Question: At the moment I try to replace attachment_fu fileuploading plugin with paperclip.
But there are some errors while uploading:
My controller looks like this:
'''
def create
add_breadcrumb 'breadcrumb.upload_file', {:action => :new}
puts "BLUBBBBBBBBBBBBBBBBBBBBBBBBBBB"
puts params[:upload]
@upload = Upload.create(params[:upload])
@upload.lecturer_id = current_user.id
if @upload.save
flash[:notice] = I18n.t("flash.saved")
redirect_to :action => :index
else
render :action => :new
end
end
'''
and my model like this:
'''
puts has_attached_file :image, :default_url => :file_system
validates_attachment_content_type :image, :content_type => [:image, 'audio/mpeg', 'application/mp3', 'application/octet-stream']
'''
While uploading I got this error:
'''
ActiveRecord::UnknownAttributeError in UploadsController#create
unknown attribute: uploaded_data
app/controllers/uploads_controller.rb:24:in 'create'
'''
Update:
'''
{"name"=>"TEST", "uploaded_data"=>#<ActionDispatch::Http::UploadedFile:0x00000005518a38 @original_filename="2014-09-26 18.14.22.jpg", @content_type="image/jpeg", @headers="Content-Disposition: form-data; name="upload[uploaded_data]"; filename="2014-09-26 18.14.22.jpg"
Content-Type: image/jpeg
", @tempfile=#<Tempfile:/tmp/RackMultipart20150415-12671-190wpi5>>}
'''
Update: thats not that what I wanted. The migration generetad some new columns in database, how can I return to the previus version? is there a demigrate coammand?

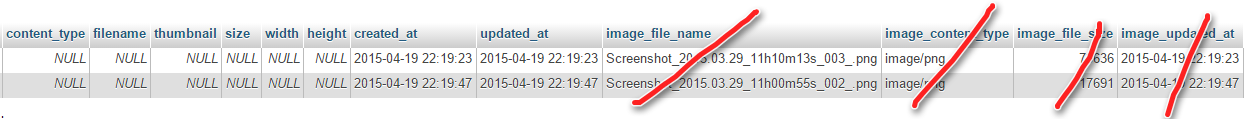
Answer: To revert the migration from Paperclip you can use either:
'''
rake db:migrate:down VERSION=_current_migration_number
'''
or
'''
rake db:rollback
'''
Until your previous state. Then you can create a new migration like this:
'''
class ChangeUploadToPaperclip < ActiveRecord::Migration
change do
rename_column :uploads, :content_type, :upload_content_type
rename_column :uploads, :filename, :upload_filename
rename_column :uploads, :size, :upload_file_size
add_column :uploads, :upload_updated_at, :datetime
# Warning: the following will remove your old data, irreversible.
remove_column :uploads, :width
remove_column :uploads, :height
remove_column :uploads, :thumbnail
end
end
'''
But there could be potential errors between your old storage and Paperclips way of storing files.
In this answer I assumed that your model 'has_attached_file :upload'.
If you have another name for the attached file, update every 'upload' and 'uploads' accordingly.
The migration file needs to have a certain name:
'''
20150417125122_change_upload_to_paperclip.rb
'''
(the date-string is auto generated, I copied this from comment below.)
This is because Rails will look for 'ChangeUploadToPaperclip' only if there is underscore between.
If you have 'changeuploadtopaperclip.rb' it would look for 'Changeuploadtopaperclip'.
'''
rake db:migrate:up VERSION=20150417125122
'''